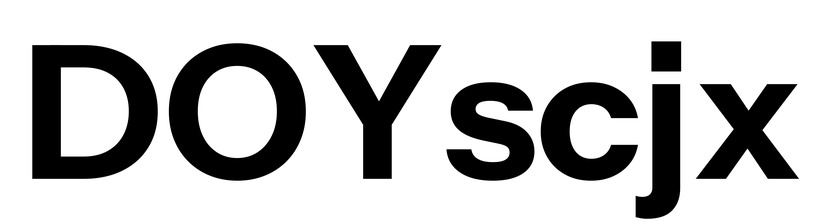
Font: InstrumentSans_Bold